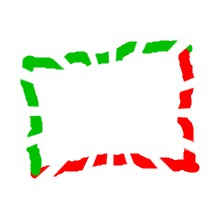
Shape: rectangle